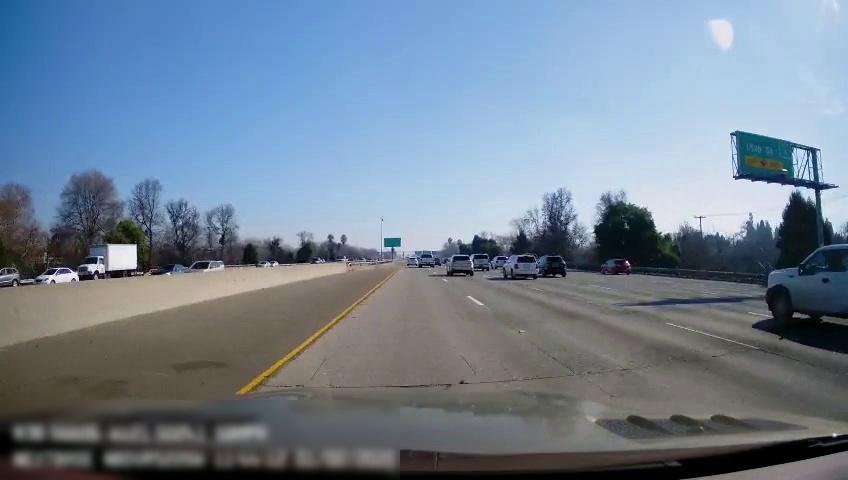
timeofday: Day
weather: Sunny
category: Vehicles | Truck
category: Vehicles | Car
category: Vehicles | Car
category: Vehicles | Van
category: Vehicles | Car
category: Vehicles | Car
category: Vehicles | Truck
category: Drivable Space
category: Vehicles | Truck
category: Vehicles | SUV
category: Vehicles | SUV
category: Vehicles | Car
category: Vehicles | SUV
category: Vehicles | SUV
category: Vehicles | SUV
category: Vehicles | Truck
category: Vehicles | SUV
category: Lanes | Current Lane
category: Lanes | Current Lane
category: Lanes | Alternate Lane
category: Lanes | Alternate Lane
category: Traffic | Signs
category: Traffic | Signs